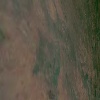
Label: land